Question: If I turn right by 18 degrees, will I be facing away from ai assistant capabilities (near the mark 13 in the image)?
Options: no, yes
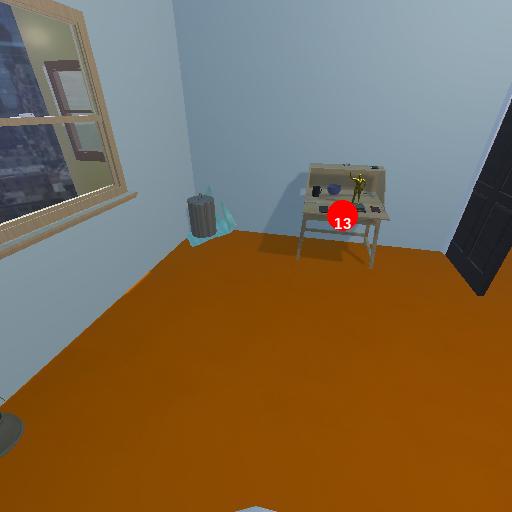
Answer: no